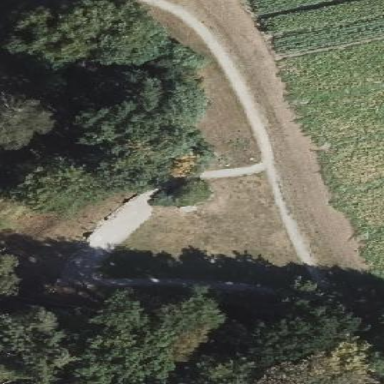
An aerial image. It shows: Attraction with retaining wall.